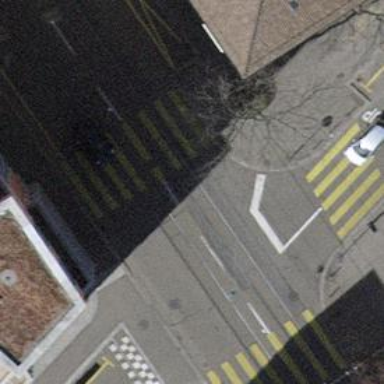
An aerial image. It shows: Pedestrian crossing with zebra markings on footway.